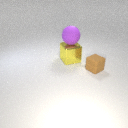
large purple rubber sphere above large yellow metal cube